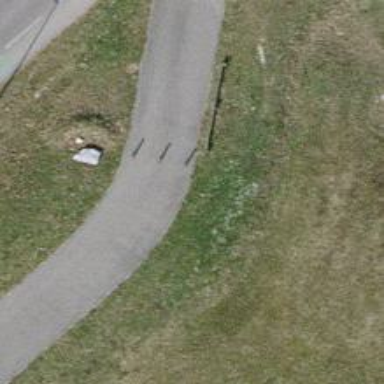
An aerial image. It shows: Bollard barrier.